Question: How to quickly determine if a is a permutation matrix? For instance,

is a permutation matrix since the 3rd row have 2 entries 1.
PS: A <URL> is a square binary matrix that has exactly one entry 1 in each row and each column and 0s elsewhere.
I define a logical matrix like
'''
numpy.array([(0,1,0,0), (0,0,1,0), (0,1,1,0), (1,0,0,1)])
'''
Here is my source code:
'''
#!/usr/bin/env python
import numpy as np
### two test cases
M1 = np.array([
(0, 1, 0, 0),
(0, 0, 1, 0),
(0, 1, 1, 0),
(1, 0, 0, 1)]);
M2 = np.array([
(0, 1, 0, 0),
(0, 0, 1, 0),
(1, 0, 0, 0),
(0, 0, 0, 1)]);
### fuction
def is_perm_matrix(M) :
for sumRow in np.sum(M, axis=1) :
if sumRow != 1 :
return False
for sumCol in np.sum(M, axis=0) :
if sumCol != 1 :
return False
return True
### print the result
print is_perm_matrix(M1) #False
print is_perm_matrix(M2) #True
'''
Is there any better implementation?
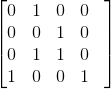
Answer: What about this:
'''
def is_permuation_matrix(x):
x = np.asanyarray(x)
return (x.ndim == 2 and x.shape[0] == x.shape[1] and
(x.sum(axis=0) == 1).all() and
(x.sum(axis=1) == 1).all() and
((x == 1) | (x == 0)).all())
'''
Quick test:
'''
In [37]: is_permuation_matrix(np.eye(3))
Out[37]: True
In [38]: is_permuation_matrix([[0,1],[2,0]])
Out[38]: False
In [39]: is_permuation_matrix([[0,1],[1,0]])
Out[39]: True
In [41]: is_permuation_matrix([[0,1,0],[0,0,1],[1,0,0]])
Out[41]: True
In [42]: is_permuation_matrix([[0,1,0],[0,0,1],[1,0,1]])
Out[42]: False
In [43]: is_permuation_matrix([[0,1,0],[0,0,1]])
Out[43]: False
'''